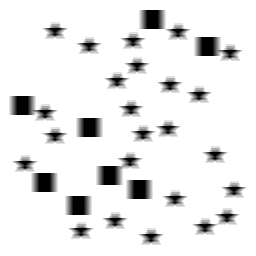
Squares: 8
Triangles: 0
Stars: 24
Total shapes: 32